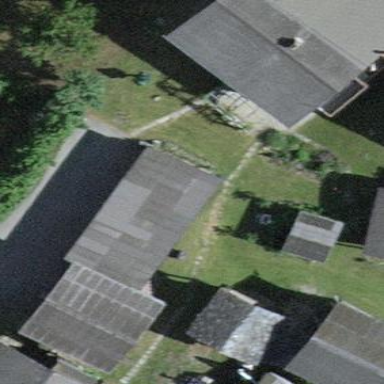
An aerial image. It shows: Simple and straightforward house.